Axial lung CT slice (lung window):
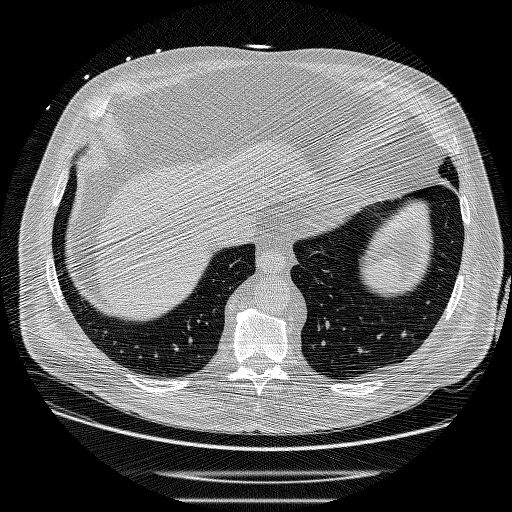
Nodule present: no